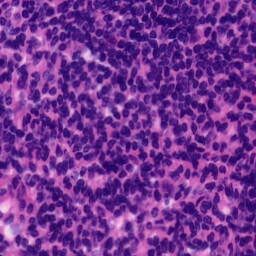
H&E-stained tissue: Tonsil